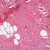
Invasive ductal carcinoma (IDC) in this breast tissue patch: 0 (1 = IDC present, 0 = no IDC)